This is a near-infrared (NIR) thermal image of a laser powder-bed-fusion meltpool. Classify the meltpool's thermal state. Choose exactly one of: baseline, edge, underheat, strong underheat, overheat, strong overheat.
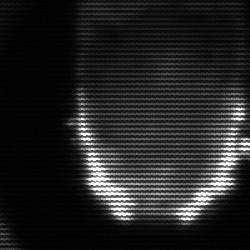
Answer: baseline